Question: Why is the javac.exe not being recognized? I should have the right path in my environment variable. Anyone have any clues? I've already restarted the computer after editing my environment variables, so it should be updated. Thanks!

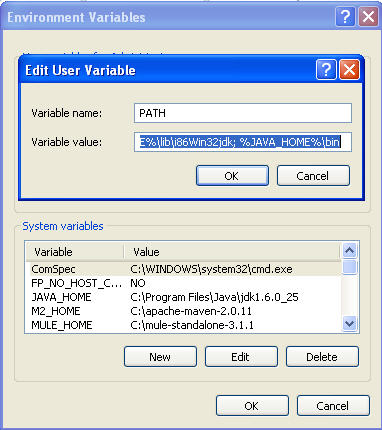
Answer: Try losing the spaces in the Path setting - ie the "; C:..." spaces. I've had problems with this placement of a space in paths before.